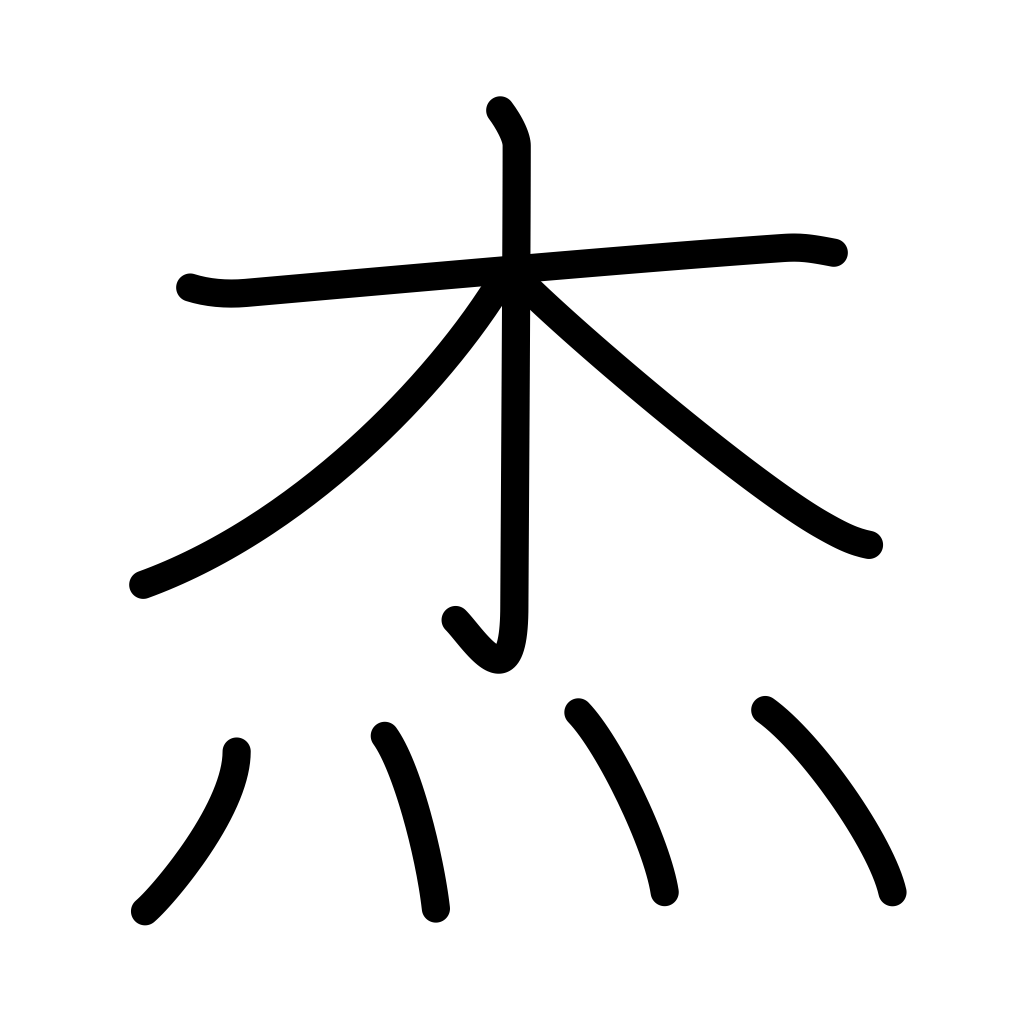
Meaning: hero, heroic, outstanding